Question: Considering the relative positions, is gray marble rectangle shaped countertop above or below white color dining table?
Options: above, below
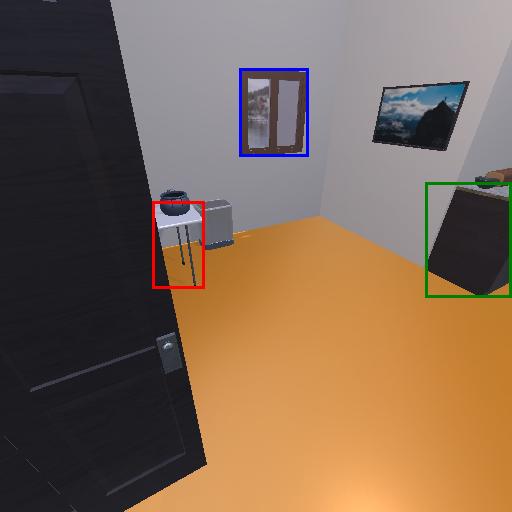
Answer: above